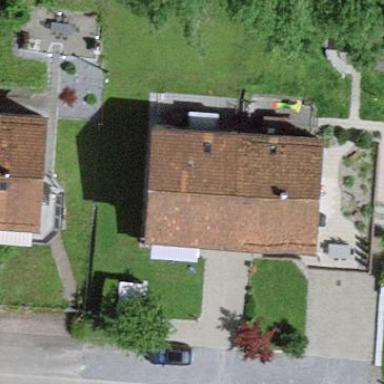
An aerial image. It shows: Semidetached house.